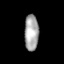
Tissue: prostate
Cell type: Myeloid cells
Senescence score: 0.9169
Nuclear area (px): 499
Mean DAPI intensity: 167.613